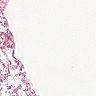
Metastatic tissue present: no